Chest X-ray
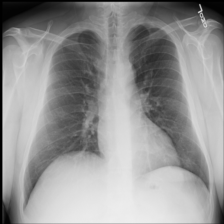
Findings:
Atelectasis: negative
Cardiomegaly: negative
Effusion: negative
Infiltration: negative
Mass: negative
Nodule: negative
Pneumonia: negative
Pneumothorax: negative
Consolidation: negative
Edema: negative
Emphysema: negative
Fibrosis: negative
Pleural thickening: negative
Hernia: negative